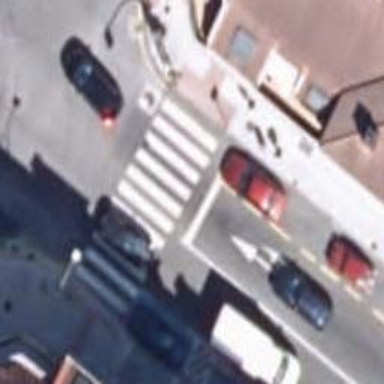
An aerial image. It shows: Marked crossing on the road.